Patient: sex M, age 36
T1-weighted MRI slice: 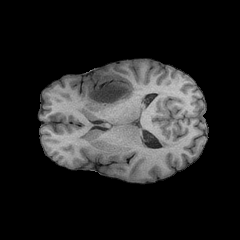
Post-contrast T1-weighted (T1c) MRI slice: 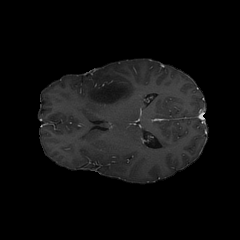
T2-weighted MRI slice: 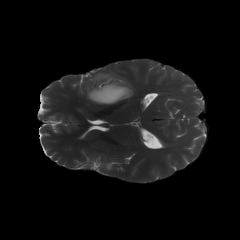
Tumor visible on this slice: yes
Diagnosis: Astrocytoma, IDH-mutant
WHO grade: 3